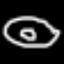
Label: donut